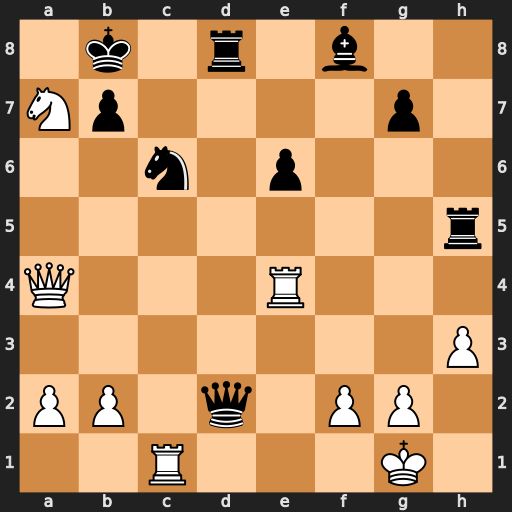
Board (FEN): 1k1r1b2/Np4p1/2n1p3/7r/Q3R3/7P/PP1q1PP1/2R3K1
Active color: w
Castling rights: -
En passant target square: -
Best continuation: Nxc6+ bxc6 Qxc6